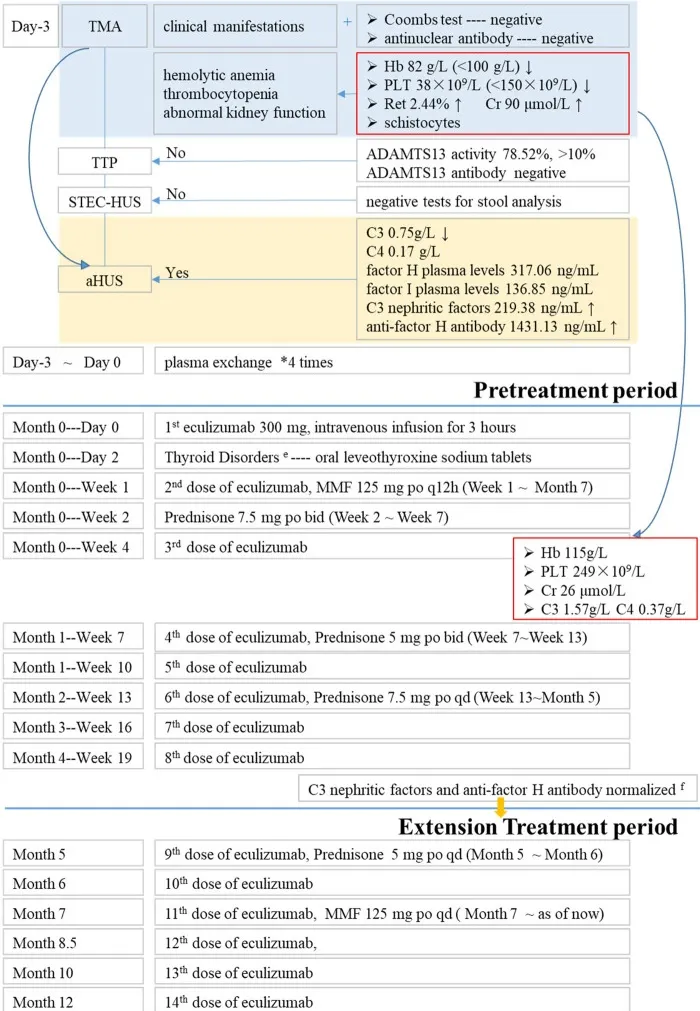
Brief description of treatment period. aNo foul odor, blood, or pus, and was not associated with significant abdominal pain or bloating. bInitially, the vomitus consisted of gastric contents, but gradually changed to clear water-like fluid and eventually became dark green in color. The vomiting was accompanied by diarrhea, with 2 bowel movements per day. c77 cm in height 23 times/min in breathing, 106 times/min in pulse, body temperature 36.2 C blood pressure 117/85 mmHg. dAnti-infection, blood products and other symptomatic support treatments. eFT3, 0.49 pmol/L FT4, 9.1 pmol/L TSH, 0.336 uIU/ml. fC3 nephritic factors 114.06 ng/ml anti-factor H antibody 612.6 ng/ml.
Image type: chart (chart)